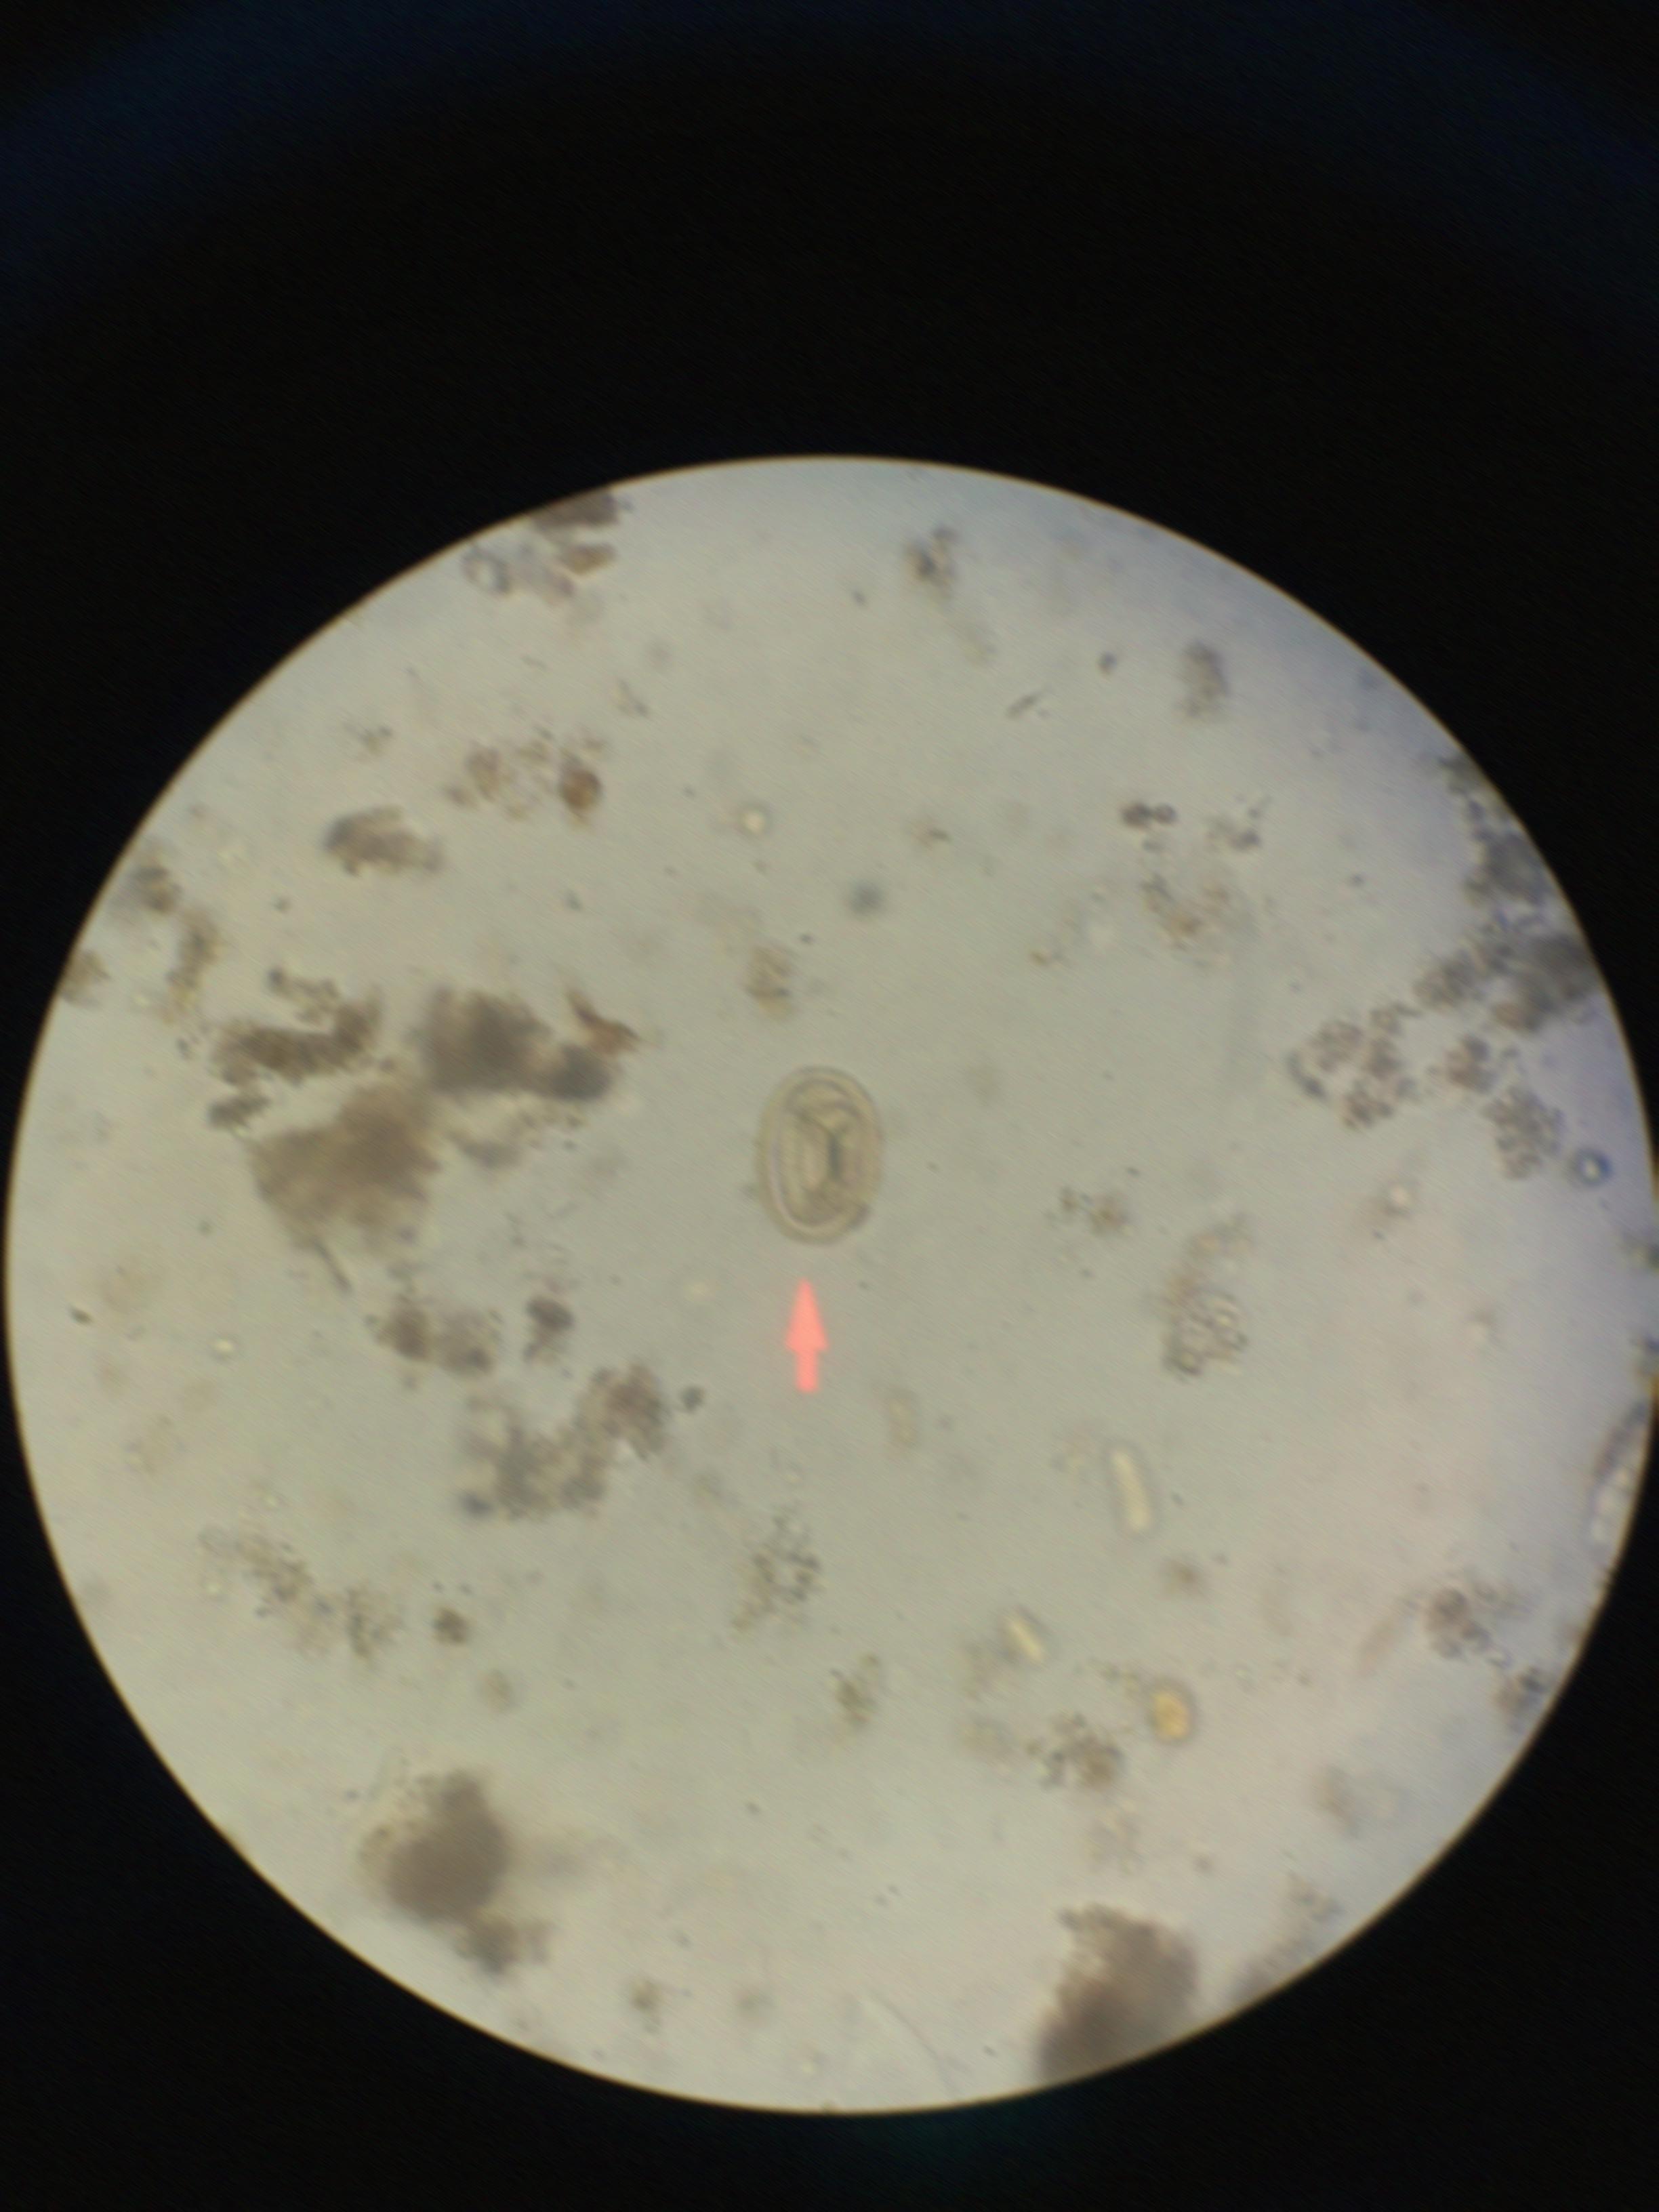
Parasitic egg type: Ascaris lumbricoides